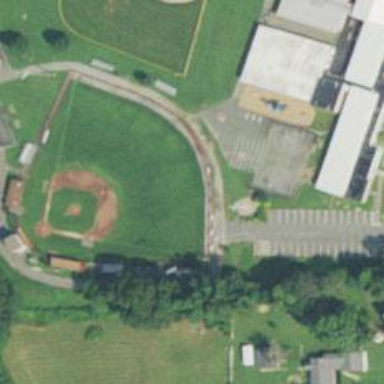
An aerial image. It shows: Baseball pitch for leisure land activities.